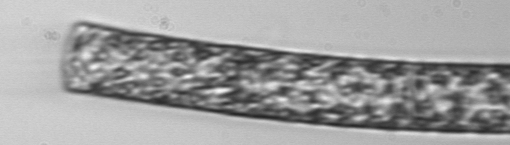
Label: Guinardia_flaccida